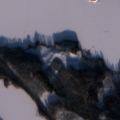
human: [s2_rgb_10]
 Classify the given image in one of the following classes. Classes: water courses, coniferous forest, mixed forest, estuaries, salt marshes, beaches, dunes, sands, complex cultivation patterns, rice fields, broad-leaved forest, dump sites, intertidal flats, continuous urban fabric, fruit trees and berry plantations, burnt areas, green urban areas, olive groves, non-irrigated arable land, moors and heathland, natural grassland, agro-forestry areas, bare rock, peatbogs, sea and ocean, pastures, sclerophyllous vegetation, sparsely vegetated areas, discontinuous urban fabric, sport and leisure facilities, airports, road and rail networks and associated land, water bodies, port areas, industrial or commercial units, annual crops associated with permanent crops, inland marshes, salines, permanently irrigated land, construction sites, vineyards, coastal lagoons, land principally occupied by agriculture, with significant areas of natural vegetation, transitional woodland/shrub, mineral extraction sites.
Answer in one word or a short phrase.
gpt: coniferous forest, mixed forest, water bodies